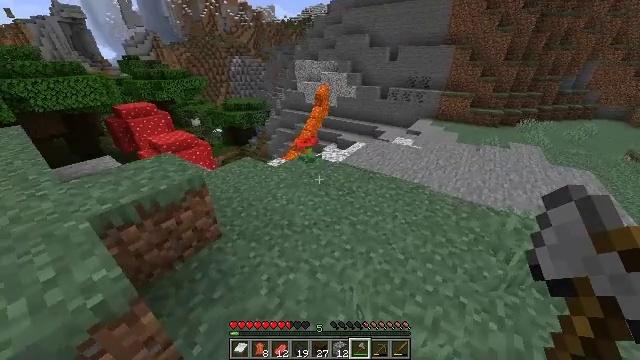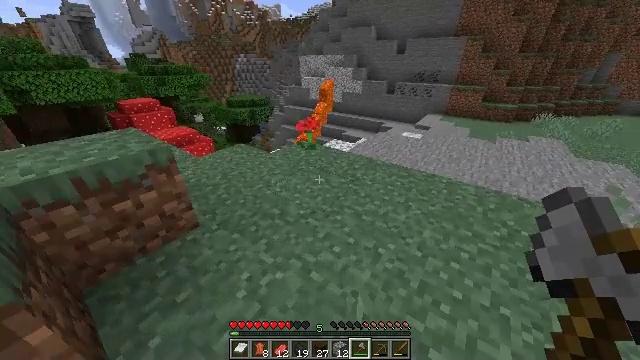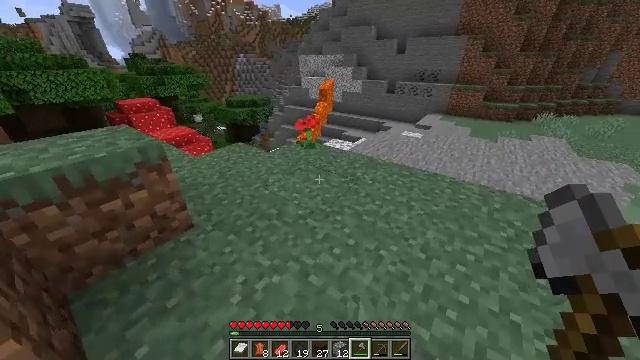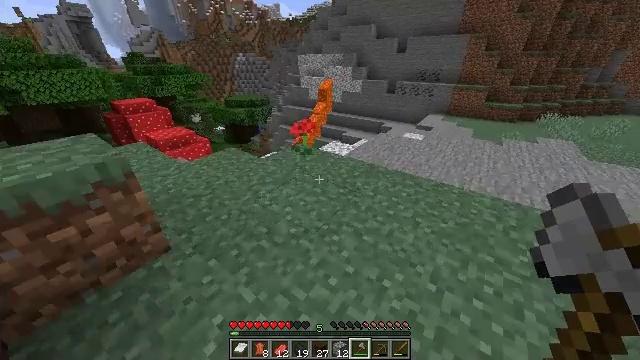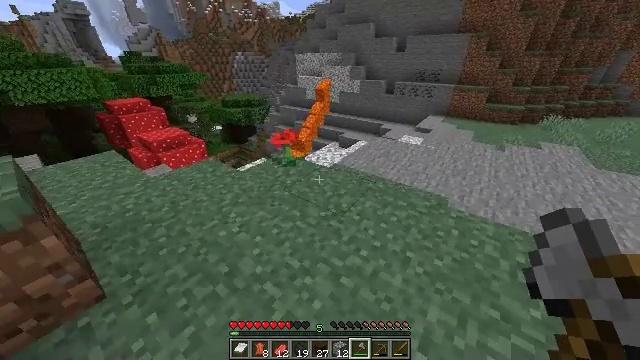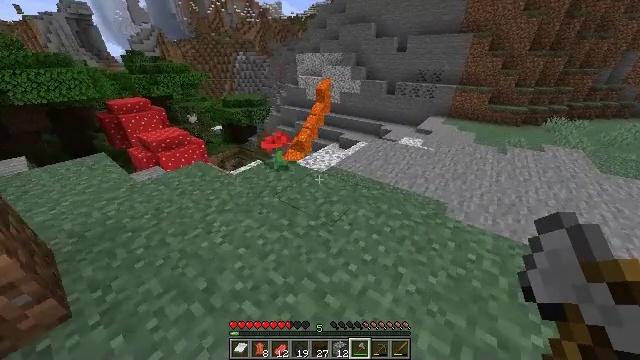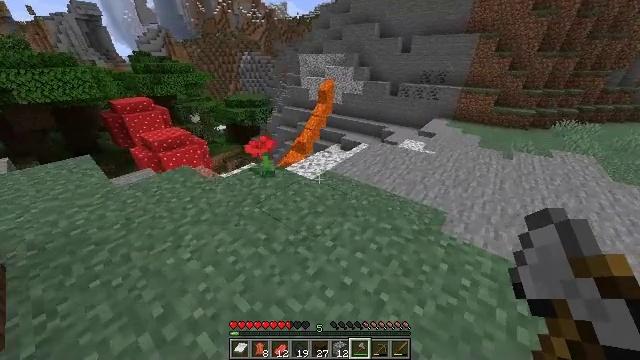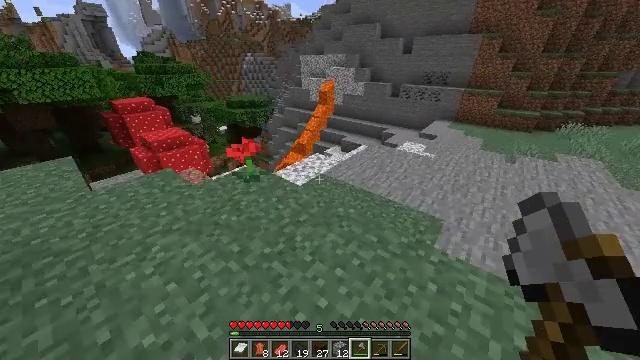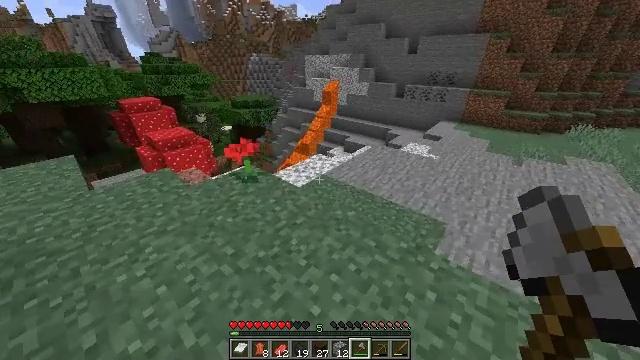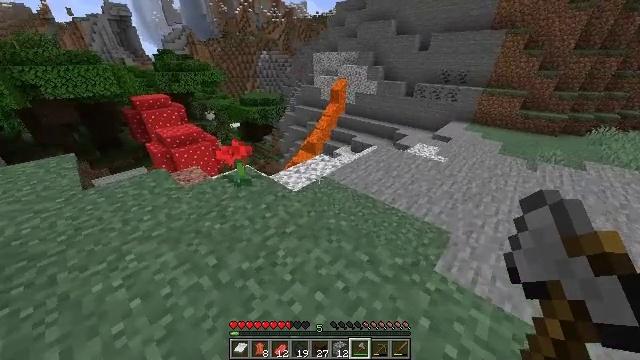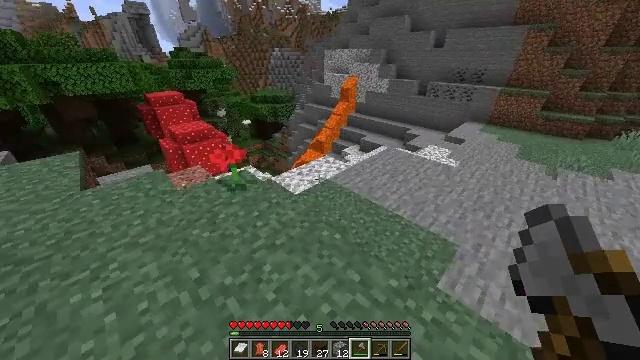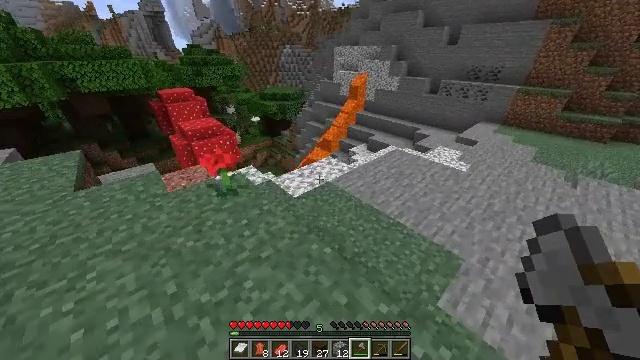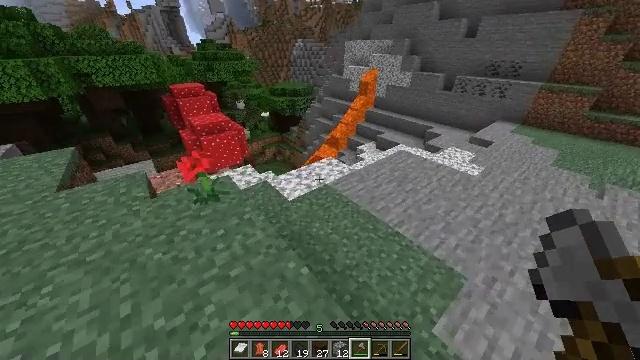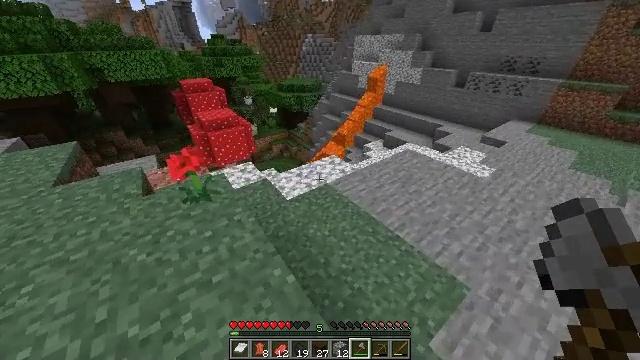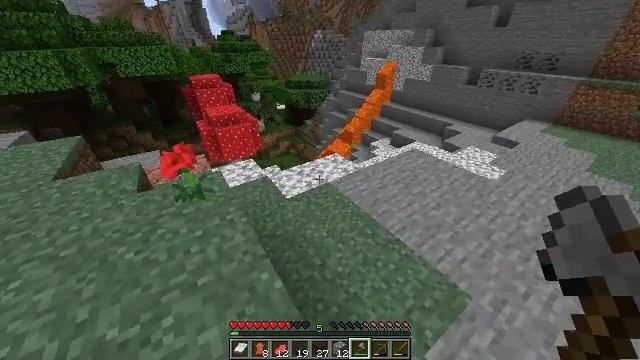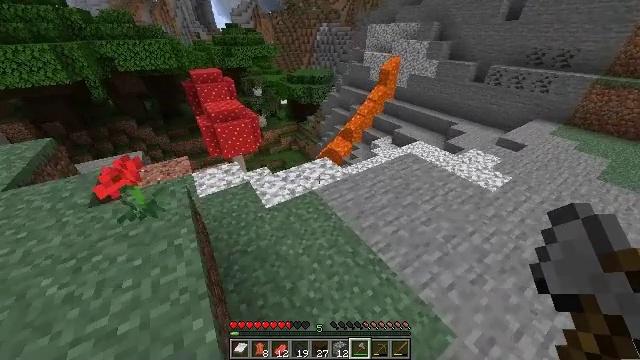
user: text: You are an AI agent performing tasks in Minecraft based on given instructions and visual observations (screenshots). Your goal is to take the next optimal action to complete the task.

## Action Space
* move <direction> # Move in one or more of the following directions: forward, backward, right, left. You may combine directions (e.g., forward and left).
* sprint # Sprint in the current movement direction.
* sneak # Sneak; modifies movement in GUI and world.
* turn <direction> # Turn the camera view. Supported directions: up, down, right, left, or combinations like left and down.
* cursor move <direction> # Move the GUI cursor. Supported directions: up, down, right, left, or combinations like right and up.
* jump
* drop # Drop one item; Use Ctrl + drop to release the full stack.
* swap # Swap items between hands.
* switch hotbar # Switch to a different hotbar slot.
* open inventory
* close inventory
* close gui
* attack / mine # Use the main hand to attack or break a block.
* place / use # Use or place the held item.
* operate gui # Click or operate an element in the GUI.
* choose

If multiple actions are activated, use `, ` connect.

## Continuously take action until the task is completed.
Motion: motion action
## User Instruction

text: Gather brown mushroom block as building material.
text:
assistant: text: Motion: move forward, turn left
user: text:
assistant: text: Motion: move forward
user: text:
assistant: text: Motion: move forward and move right
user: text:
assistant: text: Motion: move forward and move right
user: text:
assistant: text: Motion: move forward and move right
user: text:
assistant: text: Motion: move forward and move right, turn left
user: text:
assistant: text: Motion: move forward and move right, sprint
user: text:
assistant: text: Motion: move forward and move right, sprint, turn left
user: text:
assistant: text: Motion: move forward and move right, sprint, turn left
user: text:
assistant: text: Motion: move forward and move right, sprint, turn left
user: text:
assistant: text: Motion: move forward and move right, sprint, turn left
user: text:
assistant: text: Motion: move forward and move right, sprint, turn left and down
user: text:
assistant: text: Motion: move forward and move right, sprint, turn left and down
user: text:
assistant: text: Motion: move forward and move right, sprint, turn left
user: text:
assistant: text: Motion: move forward and move right, sprint, turn left
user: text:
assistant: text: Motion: move forward and move right, sprint, turn left and down
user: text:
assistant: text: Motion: move forward and move right, sprint, turn left
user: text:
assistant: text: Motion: move forward and move right, sprint, turn left
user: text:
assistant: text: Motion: move forward and move right, sprint, turn left
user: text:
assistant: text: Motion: move forward and move right, sprint, turn left
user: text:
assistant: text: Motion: move forward and move right, sprint, turn left
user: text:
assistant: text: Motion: move forward and move right, sprint, turn left
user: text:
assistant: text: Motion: move forward and move right, sprint, turn left
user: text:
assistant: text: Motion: move forward and move right, sprint, turn left
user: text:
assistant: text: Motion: move forward and move right, sprint, turn left
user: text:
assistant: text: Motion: move forward and move right, sprint, turn left
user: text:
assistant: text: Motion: move forward and move right, sprint, turn left
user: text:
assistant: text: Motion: move forward and move right, sprint
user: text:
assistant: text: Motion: move forward and move right, sprint
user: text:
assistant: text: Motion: move forward and move right, sprint, turn left and down